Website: macys
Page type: billing-address
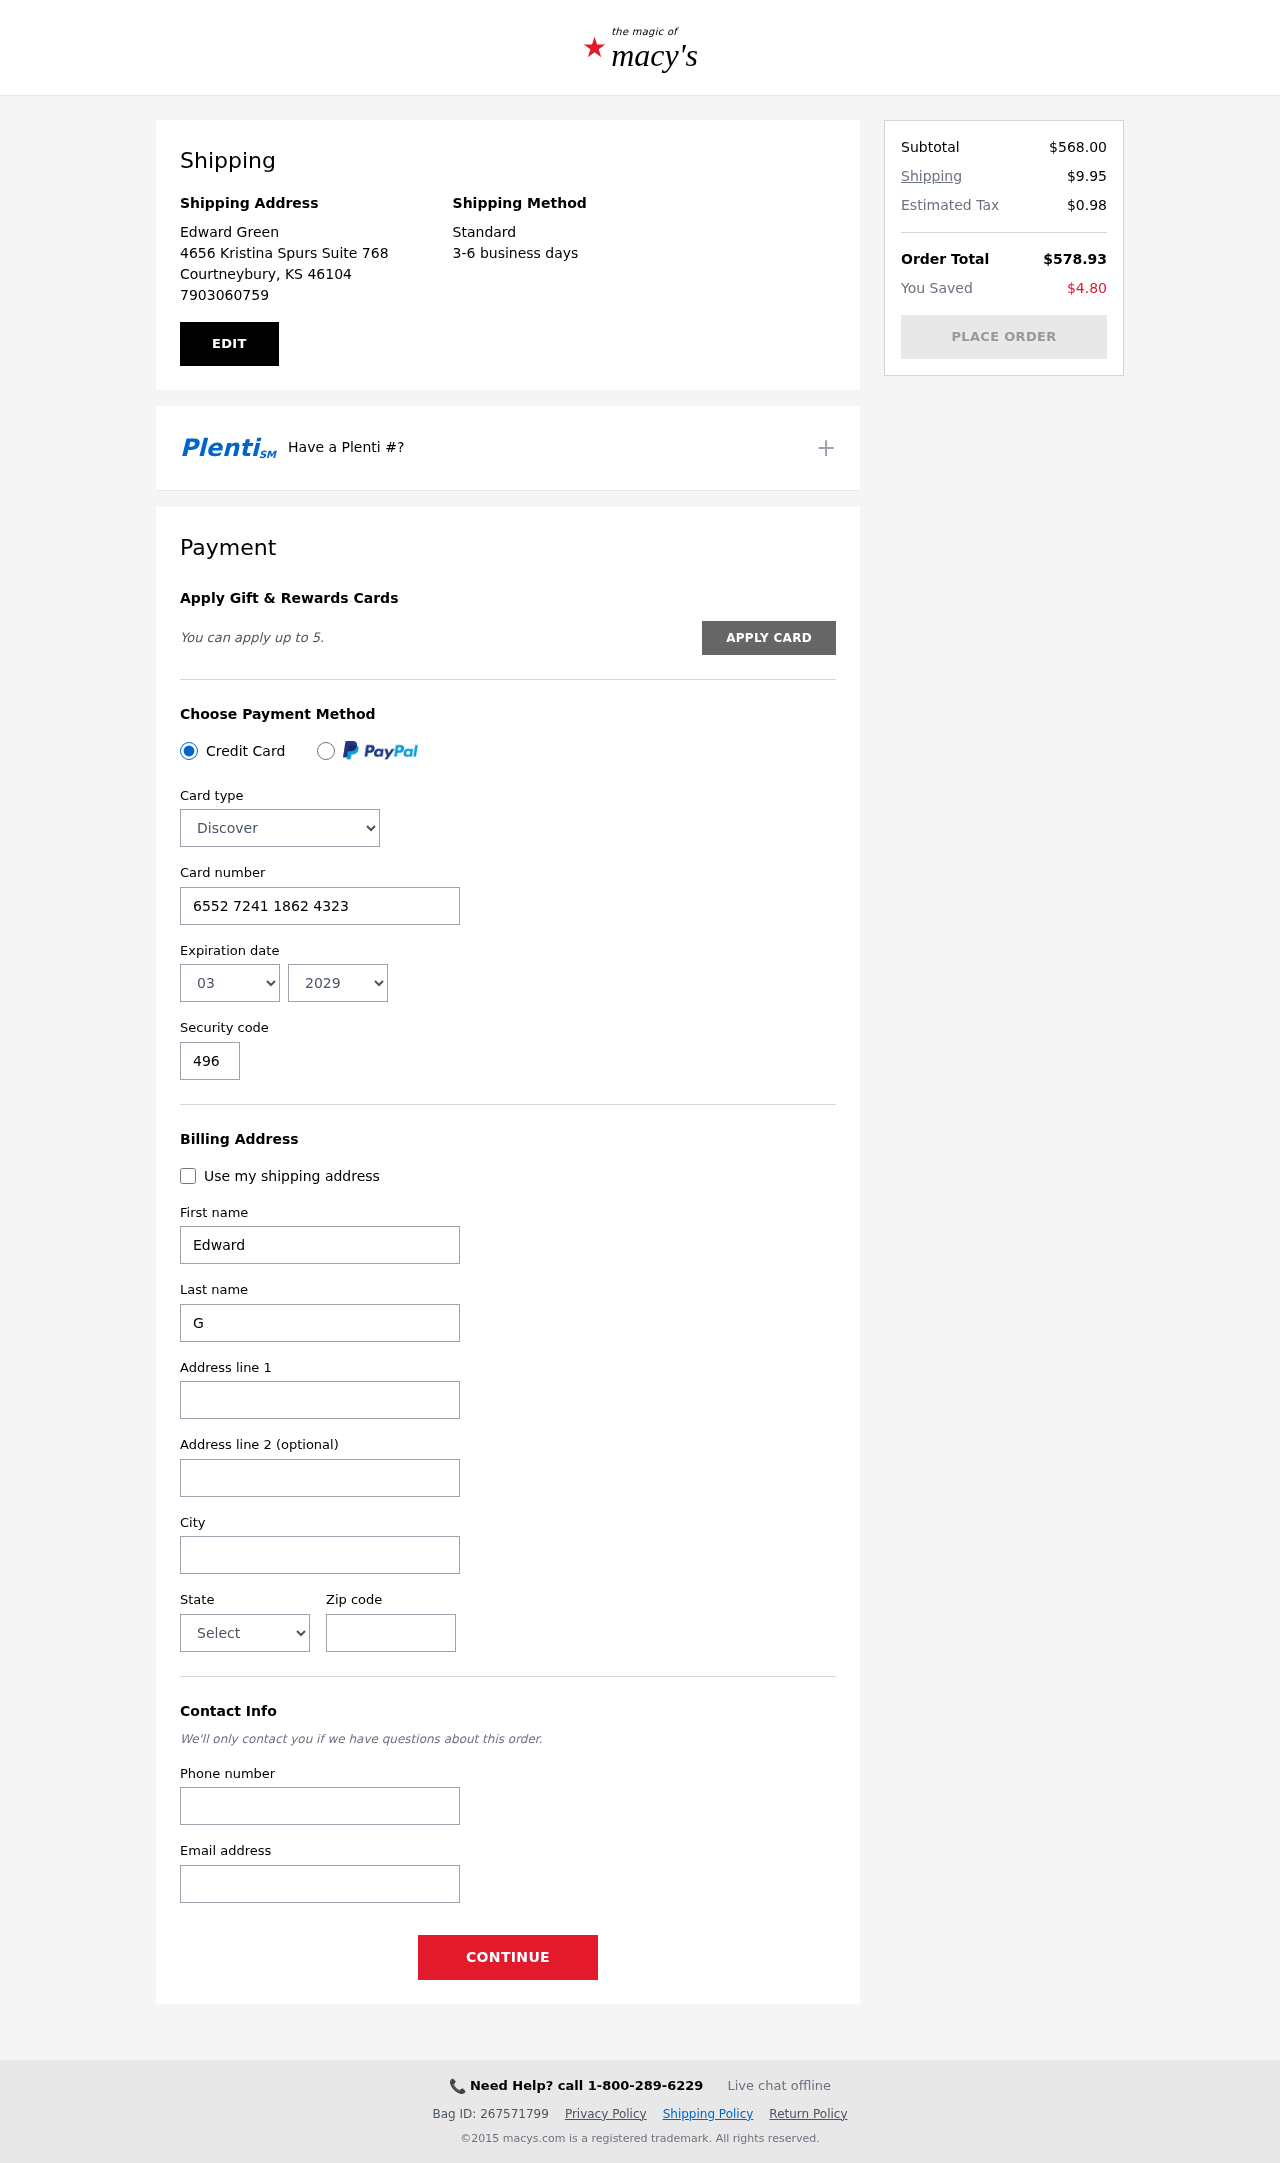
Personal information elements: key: PII_CARD_CVV
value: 496
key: PII_CARD_EXPIRY_MONTH
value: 03
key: PII_CARD_EXPIRY_YEAR
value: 29
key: PII_CARD_NUMBER
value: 6552 7241 1862 4323
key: PII_CARD_TYPE
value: Discover
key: PII_CITY
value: Courtneybury
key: PII_CITY_STATE_ZIP
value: Courtneybury, KS 46104
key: PII_EMAIL
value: edward.green@yahoo.com
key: PII_FIRSTNAME
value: Edward
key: PII_FULLNAME
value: Edward Green
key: PII_LASTNAME
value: Green
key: PII_PHONE
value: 7903060759
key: PII_POSTCODE
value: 46104
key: PII_STATE
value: Kansas
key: PII_STREET
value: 4656 Kristina Spurs Suite 768
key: PII_STREET2
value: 0992 Huff Squares
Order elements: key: ORDER_SUBTOTAL
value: $568.00
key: ORDER_SHIPPING_COST
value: $9.95
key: ORDER_TAX
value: $0.98
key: ORDER_TOTAL
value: $578.93
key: ORDER_SAVINGS
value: $4.80